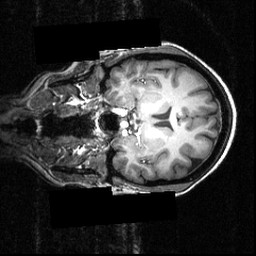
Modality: T1w
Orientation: coronal
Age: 27
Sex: female
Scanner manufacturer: siemens
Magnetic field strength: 3.951 T
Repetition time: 1.5 s
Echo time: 0.00335 s